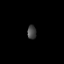
Tissue: prostate
Cell type: T cells
Senescence score: 0.7265
Nuclear area (px): 121
Mean DAPI intensity: 67.868